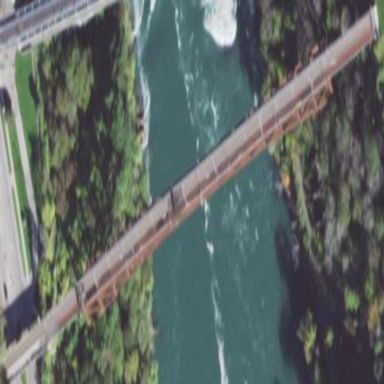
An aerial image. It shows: Abandoned bridge structure.